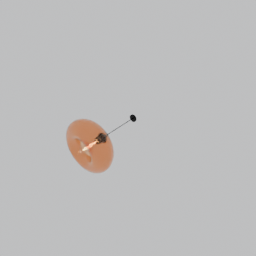
Label: lighting